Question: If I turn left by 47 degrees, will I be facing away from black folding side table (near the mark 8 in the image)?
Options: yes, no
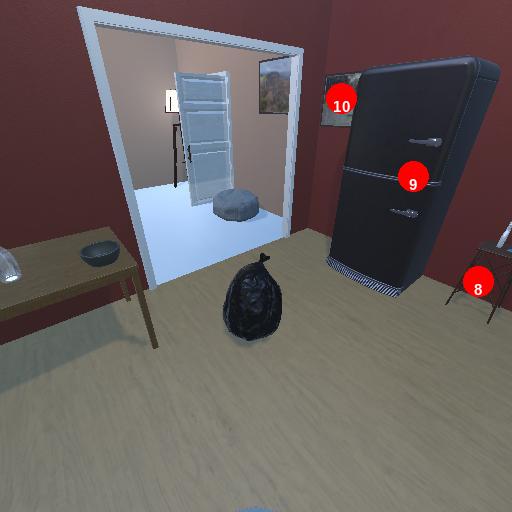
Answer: yes